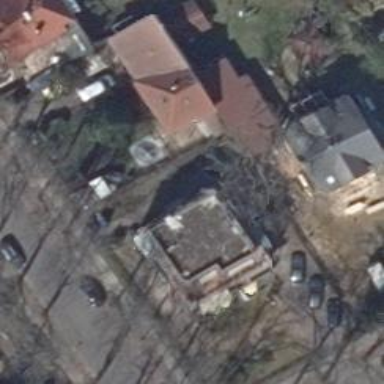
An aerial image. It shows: Flat-roofed apartment building.